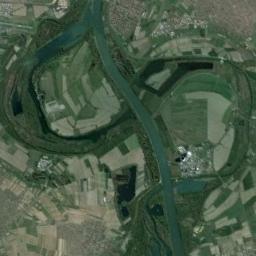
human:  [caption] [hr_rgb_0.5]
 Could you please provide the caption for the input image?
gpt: A curved light green river with green and tan mixed fields on both sides of the bank, With forests and lakes, And large buildings .

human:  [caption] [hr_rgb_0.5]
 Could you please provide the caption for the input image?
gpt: The new dark green river goes through the farmland and the original river channel is on either side of the river .

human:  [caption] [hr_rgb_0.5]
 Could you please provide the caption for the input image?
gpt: The river goes through bare and green farmland .

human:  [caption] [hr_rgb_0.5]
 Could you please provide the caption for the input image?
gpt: There are many trees on either side of the river .

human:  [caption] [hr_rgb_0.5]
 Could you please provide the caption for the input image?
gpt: There are many farmlands around the river .